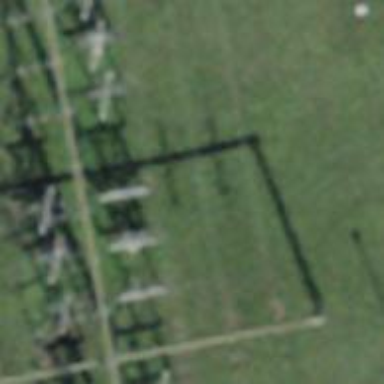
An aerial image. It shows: Power line is depicted.